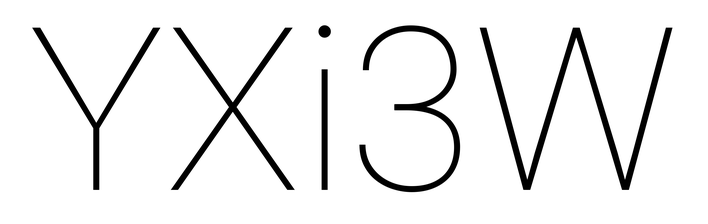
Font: Roboto_Thin